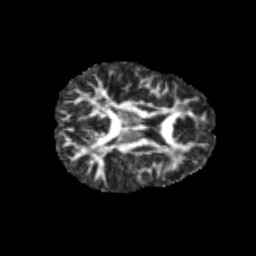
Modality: FA
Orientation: axial
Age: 10
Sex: male
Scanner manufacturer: siemens
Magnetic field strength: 3 T
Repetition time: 3.8 s
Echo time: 0.07 s